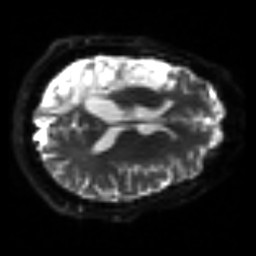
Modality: sbref
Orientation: axial
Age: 41
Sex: male
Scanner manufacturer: siemens
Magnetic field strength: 3 T
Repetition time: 3.2 s
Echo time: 0.081 s